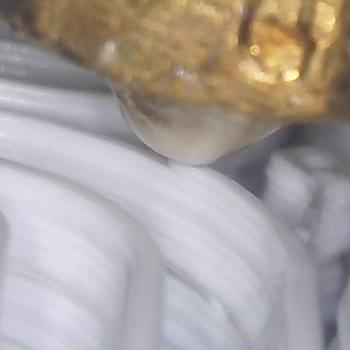
Flow rate: 112%